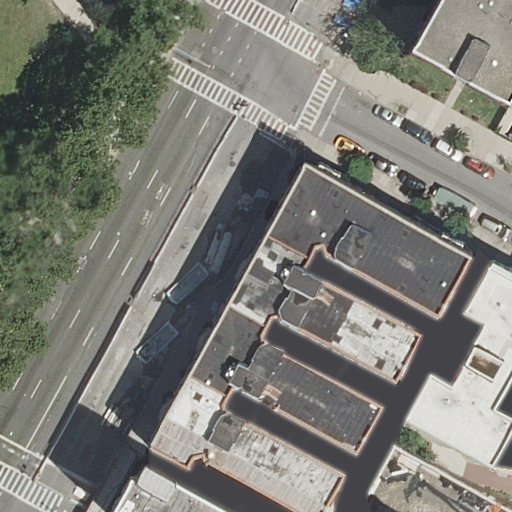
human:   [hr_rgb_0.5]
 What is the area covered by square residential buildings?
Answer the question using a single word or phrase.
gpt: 0m2

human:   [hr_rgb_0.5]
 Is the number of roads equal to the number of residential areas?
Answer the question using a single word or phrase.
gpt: no

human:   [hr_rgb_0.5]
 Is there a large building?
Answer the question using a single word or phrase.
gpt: yes

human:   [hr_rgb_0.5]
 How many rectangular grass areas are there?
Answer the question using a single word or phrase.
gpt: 1

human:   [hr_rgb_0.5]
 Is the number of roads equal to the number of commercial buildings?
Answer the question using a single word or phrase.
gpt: no

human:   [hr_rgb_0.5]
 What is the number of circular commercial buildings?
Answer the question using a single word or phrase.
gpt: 0

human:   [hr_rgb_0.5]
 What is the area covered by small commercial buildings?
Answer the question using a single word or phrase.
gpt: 0m2

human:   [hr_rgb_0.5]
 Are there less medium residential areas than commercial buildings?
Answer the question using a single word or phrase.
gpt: no

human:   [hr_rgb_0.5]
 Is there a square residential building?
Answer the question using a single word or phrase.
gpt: no

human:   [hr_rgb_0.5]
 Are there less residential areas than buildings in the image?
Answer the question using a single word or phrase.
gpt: yes

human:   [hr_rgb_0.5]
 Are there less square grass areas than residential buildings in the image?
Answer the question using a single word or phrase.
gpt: yes

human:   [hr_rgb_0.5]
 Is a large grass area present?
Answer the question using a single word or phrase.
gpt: yes

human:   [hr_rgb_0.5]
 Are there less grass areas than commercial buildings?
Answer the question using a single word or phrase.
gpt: no

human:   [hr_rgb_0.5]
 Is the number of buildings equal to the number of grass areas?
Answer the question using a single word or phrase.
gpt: no

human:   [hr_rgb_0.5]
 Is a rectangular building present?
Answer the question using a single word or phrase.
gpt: yes

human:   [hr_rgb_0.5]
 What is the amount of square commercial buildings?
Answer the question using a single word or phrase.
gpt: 0

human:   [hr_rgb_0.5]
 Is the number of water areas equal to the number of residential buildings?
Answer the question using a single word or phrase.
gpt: no

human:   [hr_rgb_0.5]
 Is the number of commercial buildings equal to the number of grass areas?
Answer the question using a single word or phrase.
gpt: no

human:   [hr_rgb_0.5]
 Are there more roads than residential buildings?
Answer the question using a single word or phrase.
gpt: yes

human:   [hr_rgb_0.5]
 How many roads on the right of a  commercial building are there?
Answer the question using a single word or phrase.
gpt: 0

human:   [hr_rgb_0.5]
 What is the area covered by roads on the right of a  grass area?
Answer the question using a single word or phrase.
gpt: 0m2

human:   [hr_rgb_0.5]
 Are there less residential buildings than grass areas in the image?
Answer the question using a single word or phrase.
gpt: no

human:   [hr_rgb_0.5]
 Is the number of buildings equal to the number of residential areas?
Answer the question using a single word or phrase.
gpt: no

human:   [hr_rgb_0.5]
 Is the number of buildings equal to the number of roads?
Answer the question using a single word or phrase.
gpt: no

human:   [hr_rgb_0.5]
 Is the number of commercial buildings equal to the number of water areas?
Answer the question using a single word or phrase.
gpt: yes

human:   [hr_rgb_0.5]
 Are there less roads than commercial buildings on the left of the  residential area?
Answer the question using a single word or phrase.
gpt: no

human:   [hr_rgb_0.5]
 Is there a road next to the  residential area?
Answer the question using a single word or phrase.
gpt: yes

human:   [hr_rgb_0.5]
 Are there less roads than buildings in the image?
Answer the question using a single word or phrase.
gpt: no

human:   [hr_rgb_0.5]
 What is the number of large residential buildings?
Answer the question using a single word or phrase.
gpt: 1

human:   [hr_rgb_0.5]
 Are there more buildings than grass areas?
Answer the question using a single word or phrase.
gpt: yes

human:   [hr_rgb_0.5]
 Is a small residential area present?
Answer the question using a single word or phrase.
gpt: no

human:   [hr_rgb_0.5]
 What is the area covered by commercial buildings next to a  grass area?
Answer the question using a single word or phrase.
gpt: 0m2

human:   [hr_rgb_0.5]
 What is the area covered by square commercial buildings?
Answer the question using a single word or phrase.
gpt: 0m2

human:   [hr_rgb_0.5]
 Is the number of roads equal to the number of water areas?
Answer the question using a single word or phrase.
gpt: no

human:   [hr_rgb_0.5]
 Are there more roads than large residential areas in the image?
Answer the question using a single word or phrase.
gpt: yes

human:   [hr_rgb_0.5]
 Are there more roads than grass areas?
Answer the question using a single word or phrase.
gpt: yes